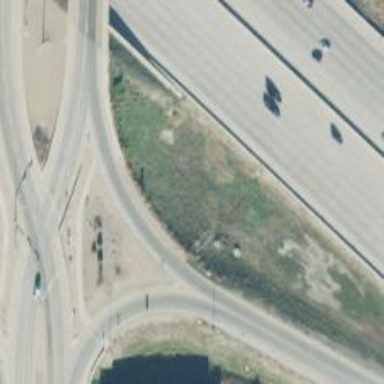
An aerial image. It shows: Motorway link at Diverging Diamond Interchange (DDI).